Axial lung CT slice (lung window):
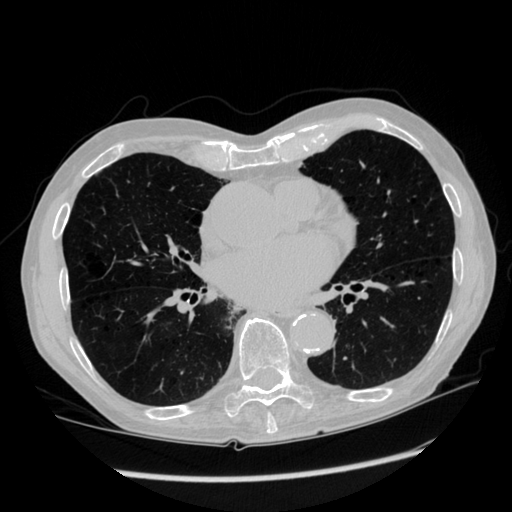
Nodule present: no